Aerial crown-view tile of a tropical tree (Barro Colorado Island, Panama), acquired 20241216:
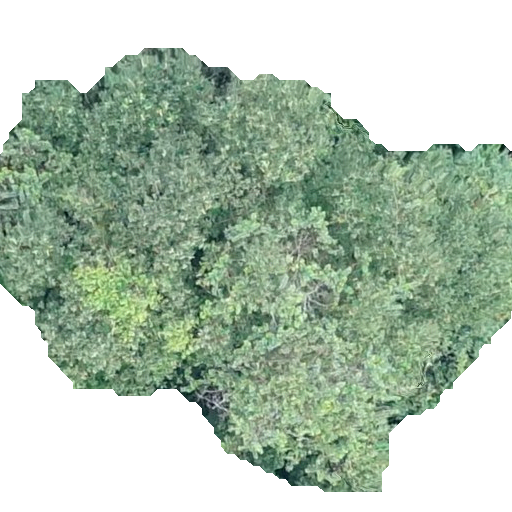
Species: Hieronyma alchorneoides
GBIF accepted scientific name: Hieronyma alchorneoides
Crown area: 237.868 m²